Question: I have two df frames
'''
df = pd.DataFrame({'1': [0, 0, 0, 0, 0, 0],
'2': [0, 0, 0, 0, 0, 0],
'3': [0, 10, 20, 30, 40, 50]})
df2 = pd.DataFrame({'1': [53, 76, 77, 96, 58, 64],
'2': [42, 61, 65, 74, 45, 54],
'3': [36, 42, 24, 54, 10, 80],})
'''
What I am looking for is a new column in 'df' which states how many times that row has values from df2 in a row which are >= to each number.

Hope I've explained it well enough thanks
'''
df = pd.DataFrame({'1': {0: 62, 1: 35, 2: 80, 3: 78, 4: 80, 5: 60, 6: 67, 7: 65, 8: 55, 9: 62},
'2': {0: 52, 1: 28, 2: 43, 3: 57, 4: 60, 5: 37, 6: 32, 7: 23, 8: 33, 9: 38},
'3': {0: 32, 1: 8, 2: 12, 3: 30, 4: 38, 5: 18, 6: 10, 7: 10, 8: 13, 9: 25},
'4': {0: 43, 1: 23, 2: 50, 3: 47, 4: 50, 5: 37, 6: 35, 7: 42, 8: 28, 9: 32},
'5': {0: 62, 1: 45, 2: 55, 3: 75, 4: 62, 5: 63, 6: 43, 7: 58, 8: 55, 9: 72},
'6': {0: 80, 1: 50, 2: 83, 3: 63, 4: 73, 5: 52, 6: 62, 7: 75, 8: 72, 9: 72},
'7': {0: 2, 1: 1, 2: 2, 3: 3, 4: 0, 5: 0, 6: 0, 7: 1, 8: 0, 9: 0}})
df2 = pd.DataFrame({'1': {0: 0, 1: 0, 2: 0, 3: 0, 4: 0, 5: 0, 6: 0, 7: 0, 8: 0, 9: 0},
'2': {0: 0, 1: 0, 2: 0, 3: 0, 4: 0, 5: 0, 6: 0, 7: 0, 8: 0, 9: 0},
'3': {0: 0, 1: 0, 2: 0, 3: 0, 4: 0, 5: 0, 6:0, 7: 0, 8: 0, 9: 0},
'4': {0: 0, 1: 0, 2: 0, 3: 0, 4: 0, 5: 0, 6: 0, 7: 0, 8: 0, 9: 0},
'5': {0: 0, 1: 0, 2: 0, 3: 0, 4: 0, 5: 0, 6: 0, 7: 0, 8: 0, 9: 0},
'6': {0: 0, 1: 10, 2: 20, 3: 30, 4: 40, 5: 50, 6: 60, 7: 70, 8: 80, 9: 90},
'7': {0: 1, 1: 1, 2: 1, 3: 1, 4: 1, 5: 1, 6: 1, 7: 1, 8: 1, 9: 1}})
'''
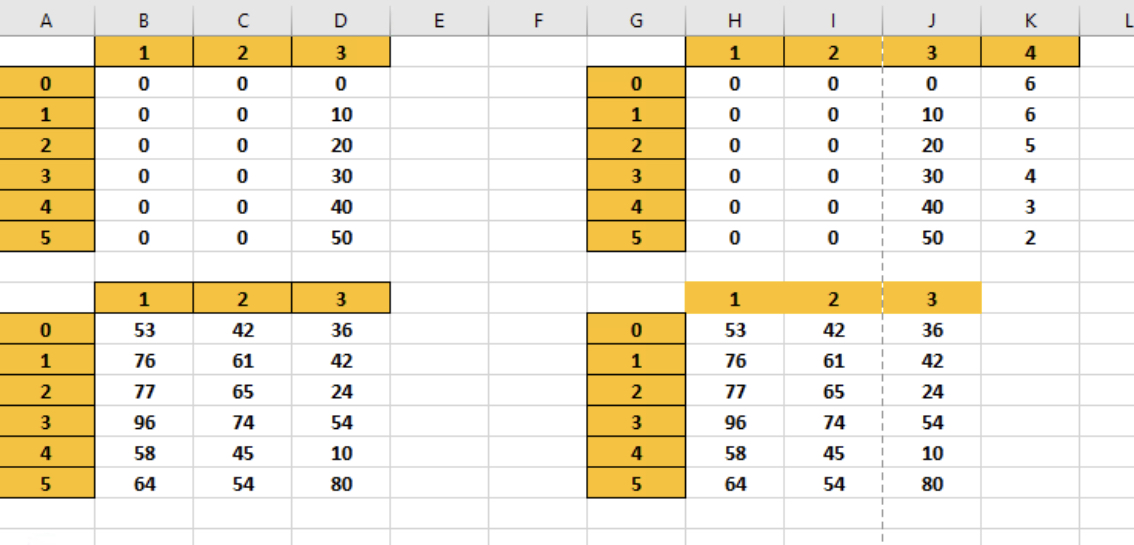
Answer: Try with 'apply':
'''
df["count"] = df.apply(lambda row: row.ge(df2).all(1).sum(), axis=1)
>>> df
1 2 3 4 5 6 7 count
0 62 52 32 43 62 80 2 9
1 35 28 8 23 45 50 1 6
2 80 43 12 50 55 83 2 9
3 78 57 30 47 75 63 3 7
4 80 60 38 50 62 73 0 0
5 60 37 18 37 63 52 0 0
6 67 32 10 35 43 62 0 0
7 65 23 10 42 58 75 1 8
8 55 33 13 28 55 72 0 0
9 62 38 25 32 72 72 0 0
'''